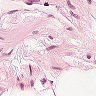
Metastatic tissue present: no